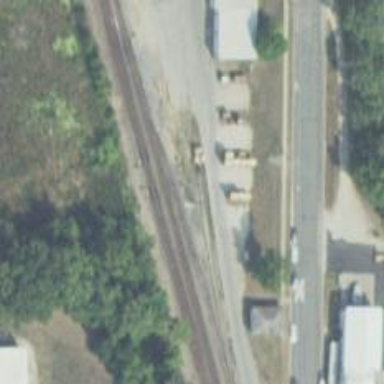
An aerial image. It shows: Railroad crossover.